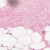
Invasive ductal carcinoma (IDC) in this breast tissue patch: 0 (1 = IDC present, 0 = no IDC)